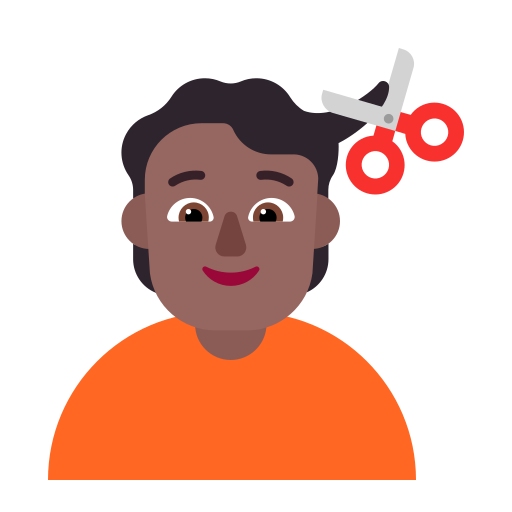
person getting haircut flat  dark